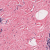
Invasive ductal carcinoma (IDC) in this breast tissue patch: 0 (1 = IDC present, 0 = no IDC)